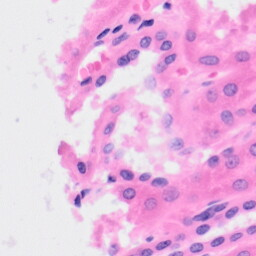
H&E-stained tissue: Kidney